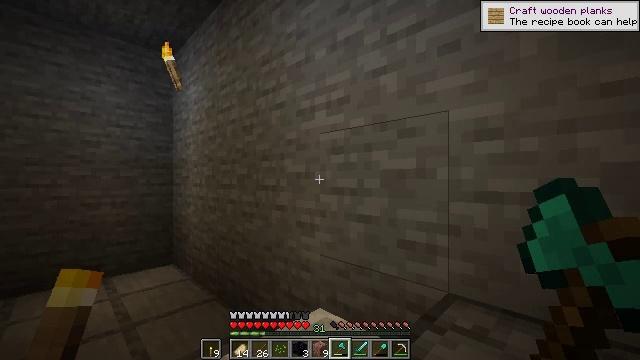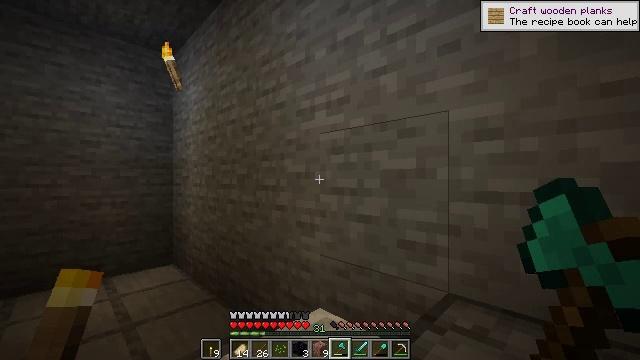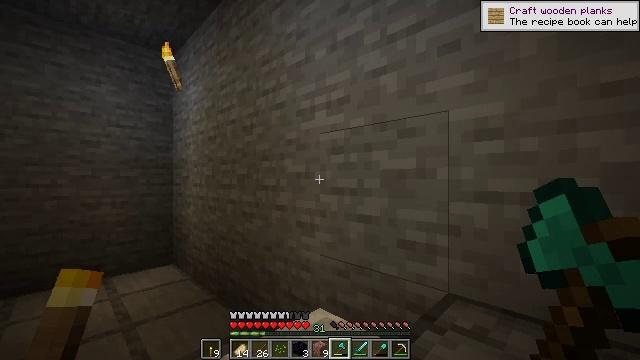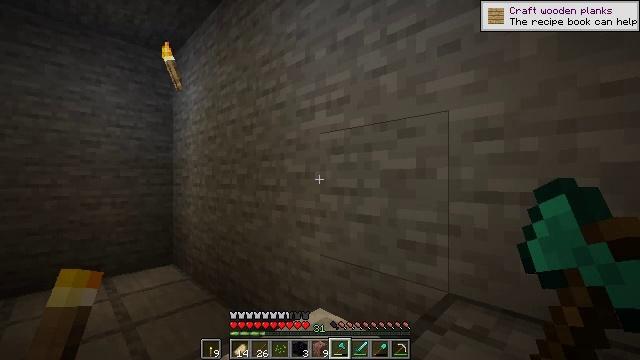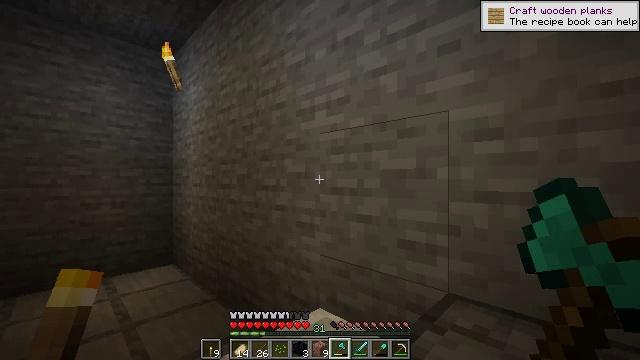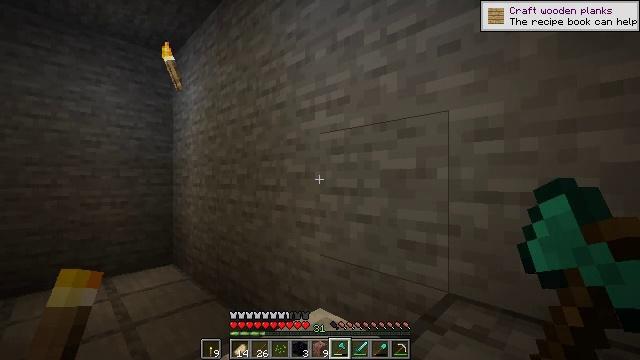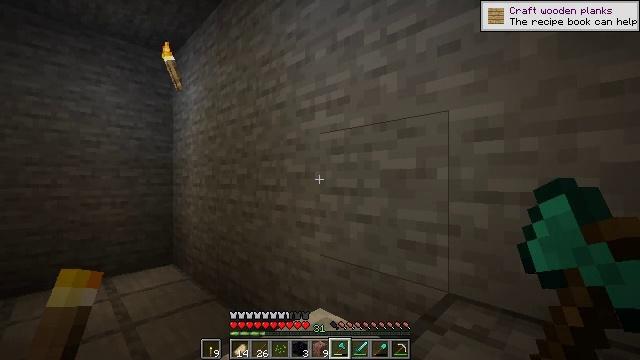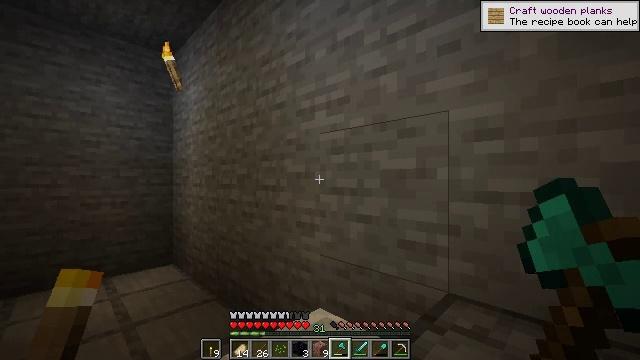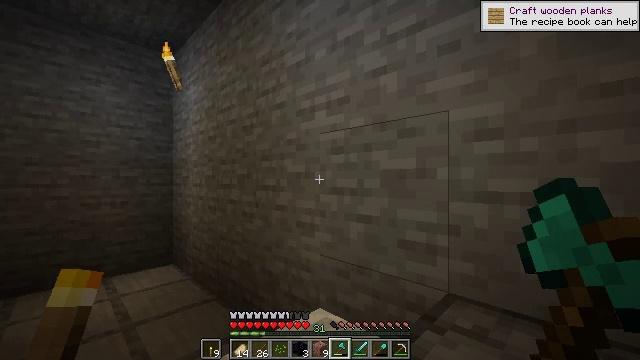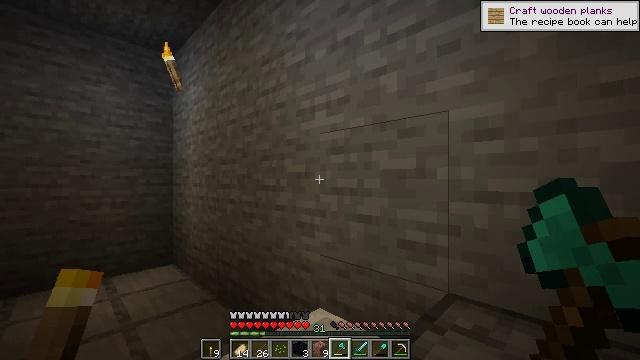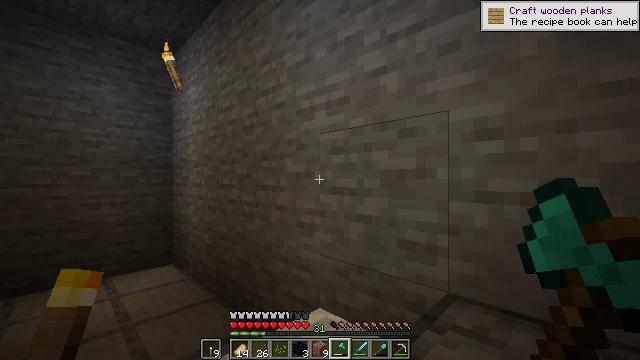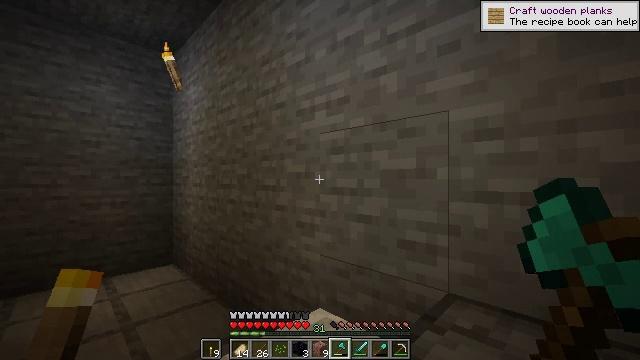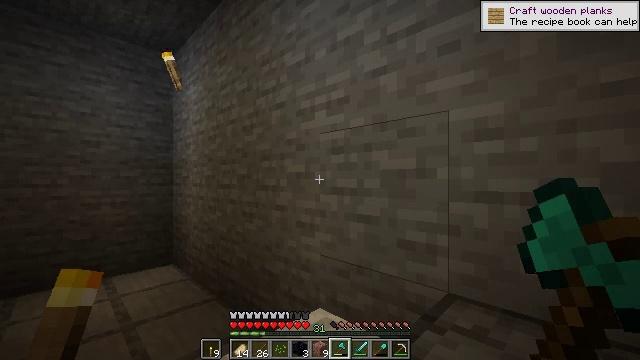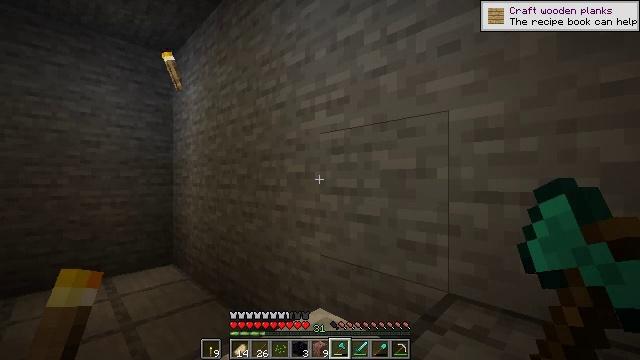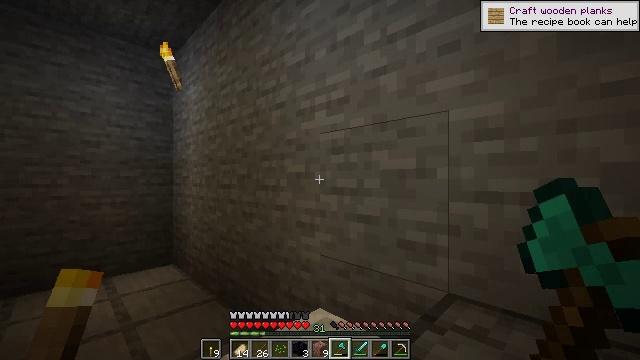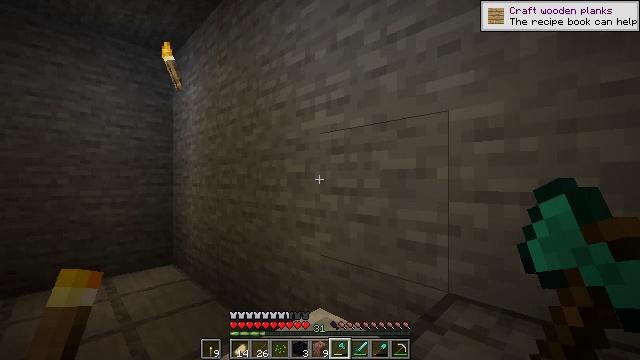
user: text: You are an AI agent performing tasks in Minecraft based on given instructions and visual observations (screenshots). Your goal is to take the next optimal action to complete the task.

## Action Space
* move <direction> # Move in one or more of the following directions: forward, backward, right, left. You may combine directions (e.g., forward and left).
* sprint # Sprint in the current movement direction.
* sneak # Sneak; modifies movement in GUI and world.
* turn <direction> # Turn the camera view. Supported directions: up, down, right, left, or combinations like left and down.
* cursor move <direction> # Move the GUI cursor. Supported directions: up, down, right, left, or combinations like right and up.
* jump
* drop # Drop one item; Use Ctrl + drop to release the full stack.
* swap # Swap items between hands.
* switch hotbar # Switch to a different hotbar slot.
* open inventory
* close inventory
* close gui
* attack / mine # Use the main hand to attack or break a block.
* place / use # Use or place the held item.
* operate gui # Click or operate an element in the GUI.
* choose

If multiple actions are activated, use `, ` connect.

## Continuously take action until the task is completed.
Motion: motion action
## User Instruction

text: Produce a rail with iron ingots and a stick on the crafting table.
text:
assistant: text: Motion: no_op
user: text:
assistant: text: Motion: no_op
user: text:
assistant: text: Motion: no_op
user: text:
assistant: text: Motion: no_op
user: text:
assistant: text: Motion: no_op
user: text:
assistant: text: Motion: no_op
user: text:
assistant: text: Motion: no_op
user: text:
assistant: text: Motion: no_op
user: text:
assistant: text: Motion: no_op
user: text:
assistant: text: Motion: no_op
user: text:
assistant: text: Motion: no_op
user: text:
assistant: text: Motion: no_op
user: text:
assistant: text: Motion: no_op
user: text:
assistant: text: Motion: no_op
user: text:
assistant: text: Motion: no_op
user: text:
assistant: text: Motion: no_op
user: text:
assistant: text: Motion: no_op
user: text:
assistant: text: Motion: no_op
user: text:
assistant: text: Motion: no_op
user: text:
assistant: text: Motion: no_op
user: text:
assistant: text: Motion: no_op
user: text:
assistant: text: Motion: no_op
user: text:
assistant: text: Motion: no_op
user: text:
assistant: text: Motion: no_op
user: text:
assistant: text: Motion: no_op
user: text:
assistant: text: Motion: no_op
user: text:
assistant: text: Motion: no_op
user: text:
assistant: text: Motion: no_op
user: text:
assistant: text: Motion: no_op
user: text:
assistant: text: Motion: no_op